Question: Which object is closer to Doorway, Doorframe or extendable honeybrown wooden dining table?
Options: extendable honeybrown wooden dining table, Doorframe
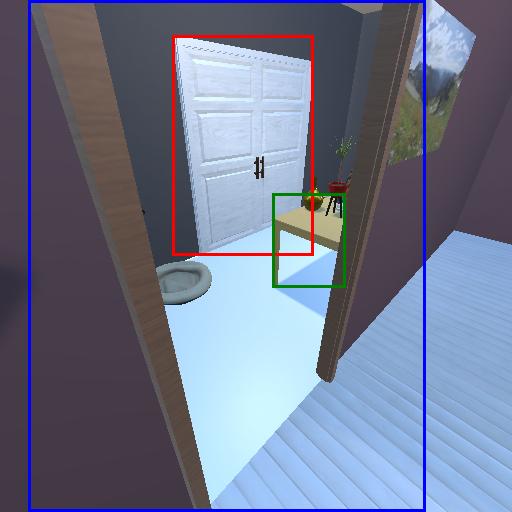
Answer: extendable honeybrown wooden dining table